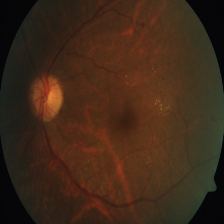
Diabetic retinopathy grade: Severe